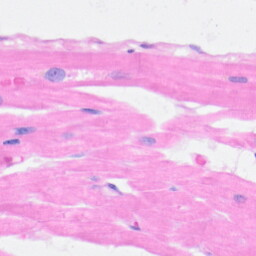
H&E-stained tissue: Heart